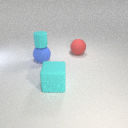
large blue rubber sphere below small cyan rubber cylinder